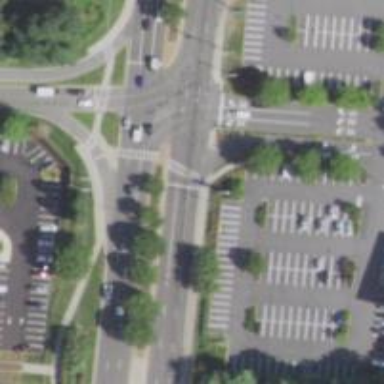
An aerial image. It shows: Zebra crossing on the road.